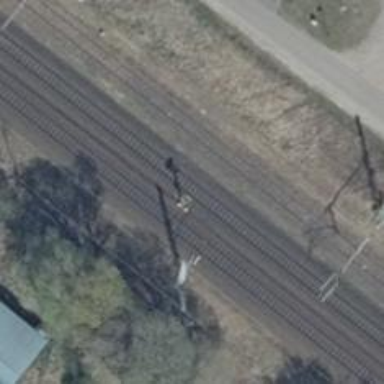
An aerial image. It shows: Railway signal.